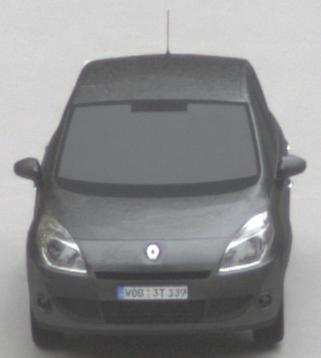
Make: Renault
Model: Scénic 1.6 16V 110
Detailed model: Scénic (III)
Model produced from: 2009/06
Model produced until: 2010/08
Doors: 5
Color: gray
Road condition: dry road
Daytime: morning or afternoon
Contrast: low contrast